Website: home-depot
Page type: customer-info-address
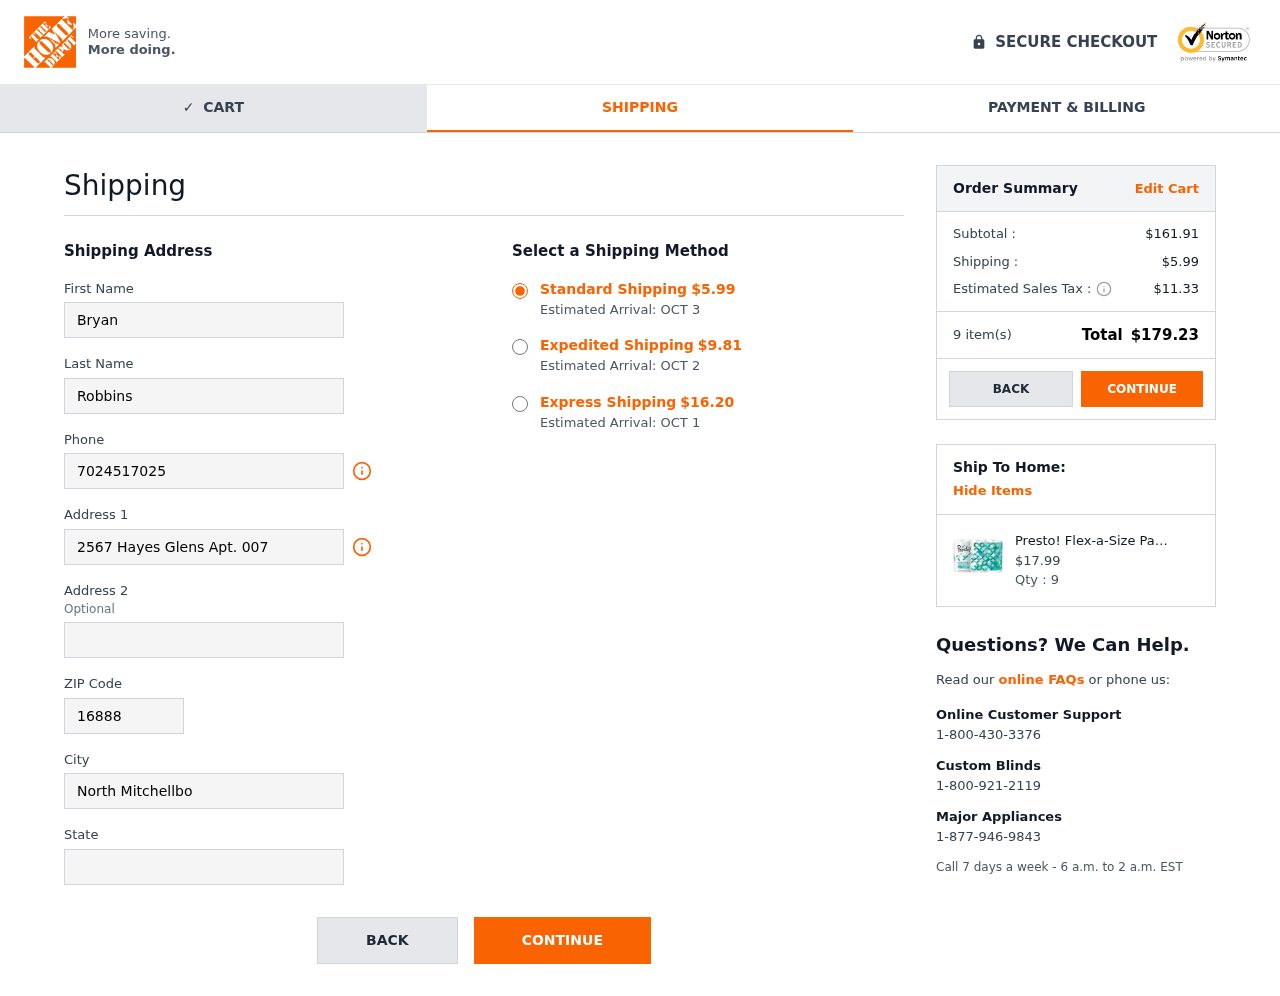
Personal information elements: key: PII_CITY
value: North Mitchellborough
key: PII_FIRSTNAME
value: Bryan
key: PII_LASTNAME
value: Robbins
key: PII_PHONE
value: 7024517025
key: PII_POSTCODE
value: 16888
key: PII_STATE
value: Oregon
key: PII_STREET
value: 2567 Hayes Glens Apt. 007
Product elements: key: PRODUCT1_NAME
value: Presto! Flex-a-Size Paper Towels, Huge Roll, 6 Count
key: PRODUCT1_PRICE
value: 17.99
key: PRODUCT1_QUANTITY
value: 9
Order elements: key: ORDER_SHIPPING_COST
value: $5.99
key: ORDER_DELIVERY_DATE
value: Estimated Arrival: OCT 3
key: ORDER_SHIPPING_COST_EXPEDITED
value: $9.81
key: ORDER_DELIVERY_DATE_EXPEDITED
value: Estimated Arrival: OCT 2
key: ORDER_SHIPPING_COST_EXPRESS
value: $16.20
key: ORDER_DELIVERY_DATE_EXPRESS
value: Estimated Arrival: OCT 1
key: ORDER_SUBTOTAL
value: $161.91
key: ORDER_TAX
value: $11.33
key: ORDER_NUM_ITEMS
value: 9 item(s)
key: ORDER_TOTAL
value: $179.23